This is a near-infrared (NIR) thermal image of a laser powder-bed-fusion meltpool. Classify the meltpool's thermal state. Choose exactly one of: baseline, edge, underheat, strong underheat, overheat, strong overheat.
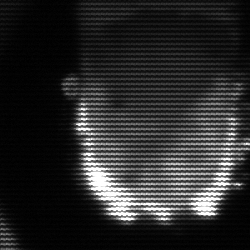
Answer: baseline